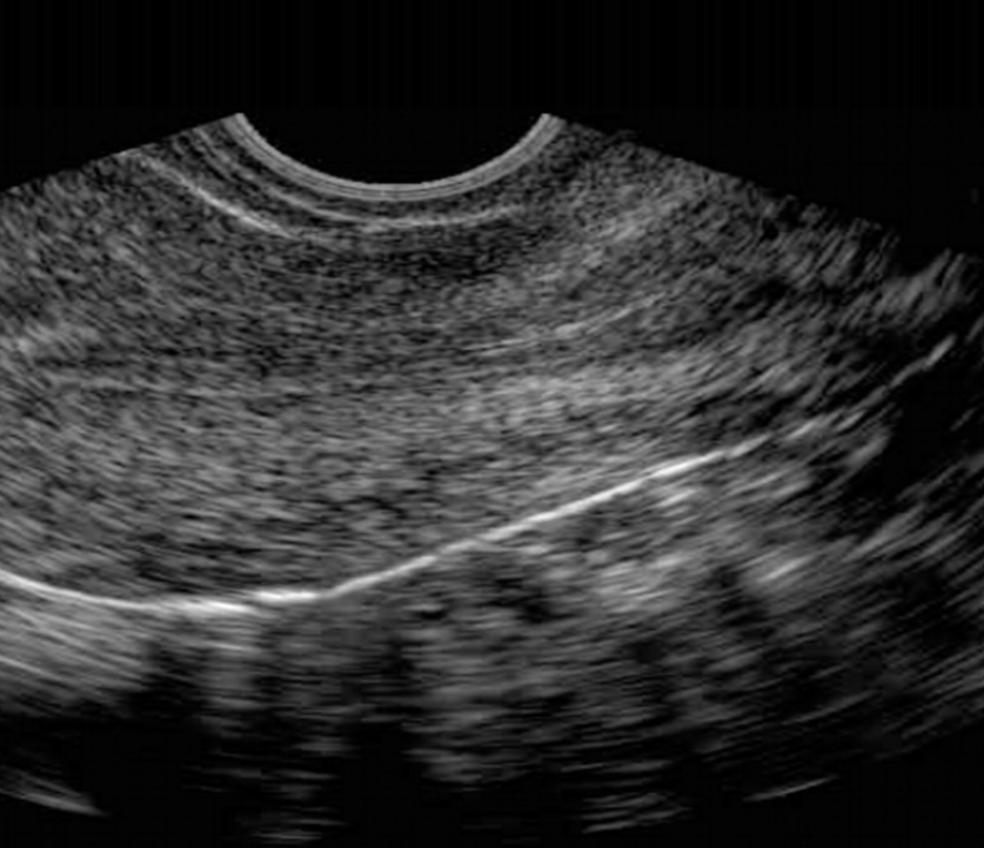
Label: notinfected